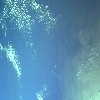
Label: water